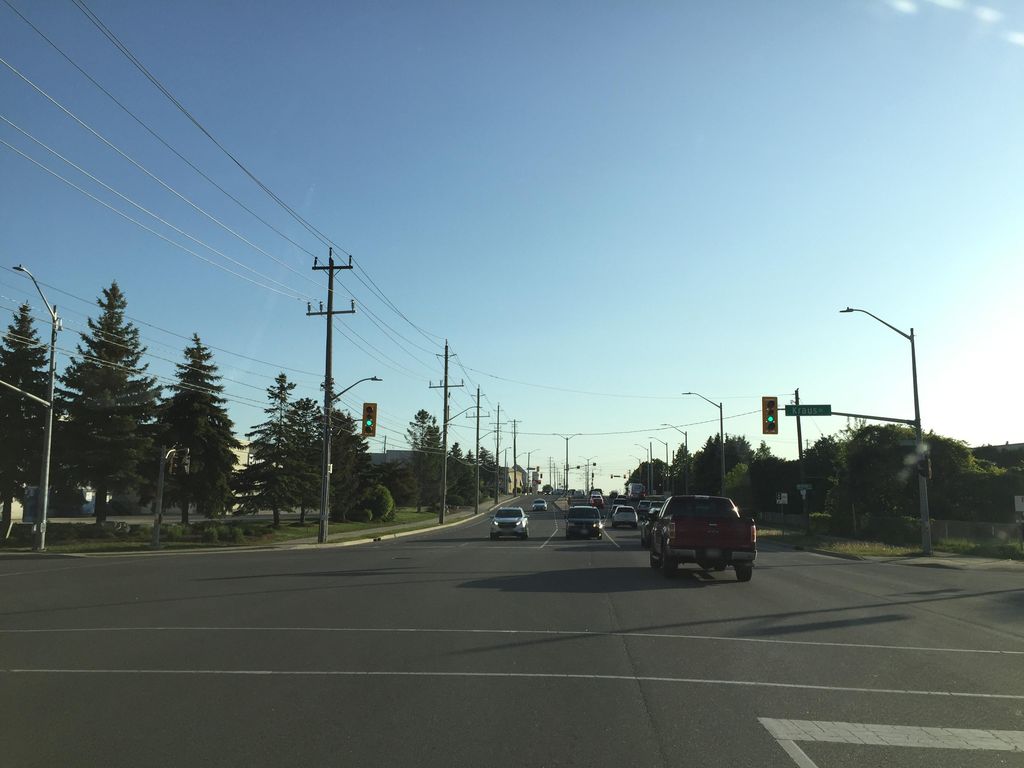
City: kitchener-waterloo